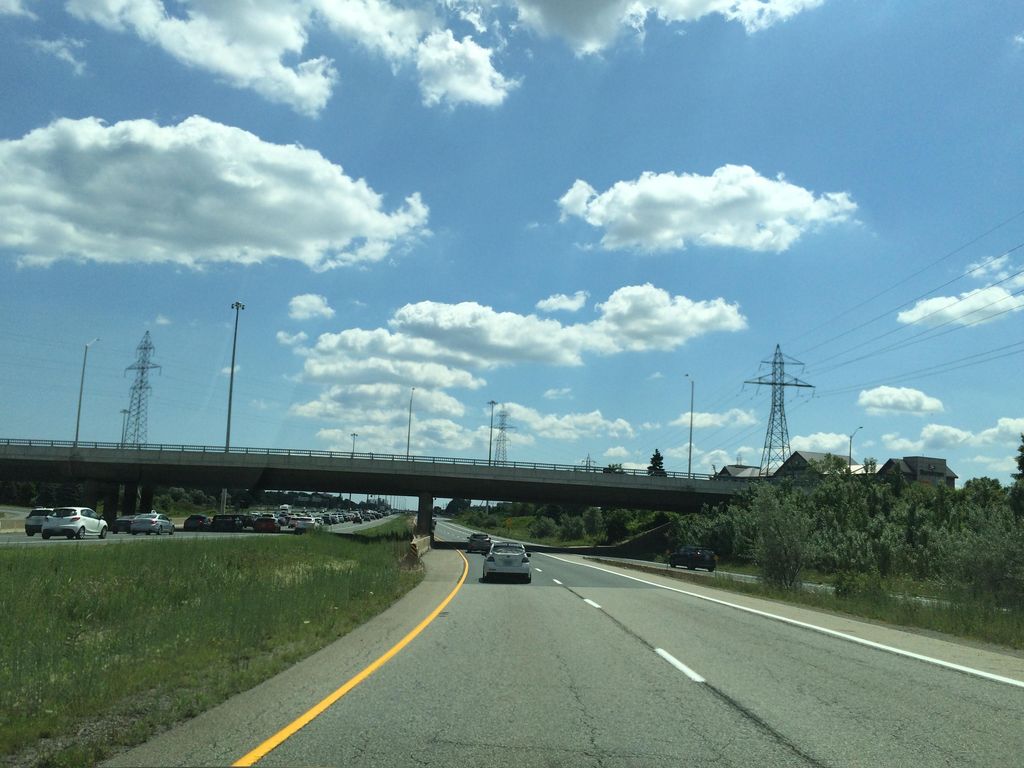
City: hamilton